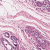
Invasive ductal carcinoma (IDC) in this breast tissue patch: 0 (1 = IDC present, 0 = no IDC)